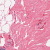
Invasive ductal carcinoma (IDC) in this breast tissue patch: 0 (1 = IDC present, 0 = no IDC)